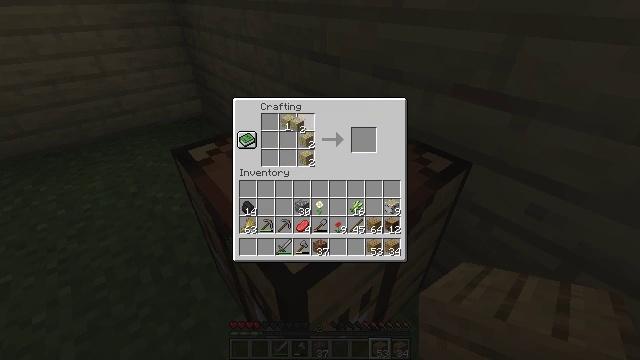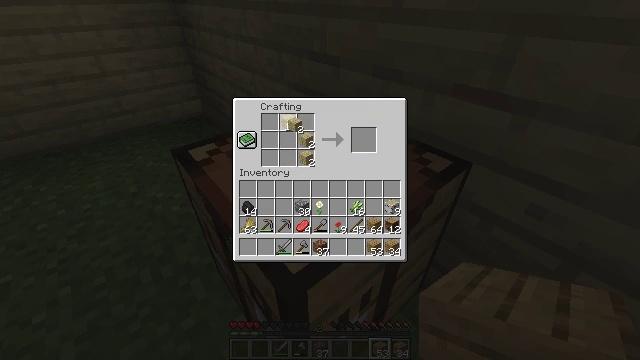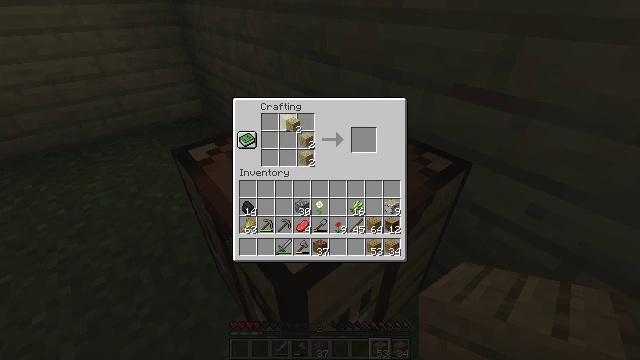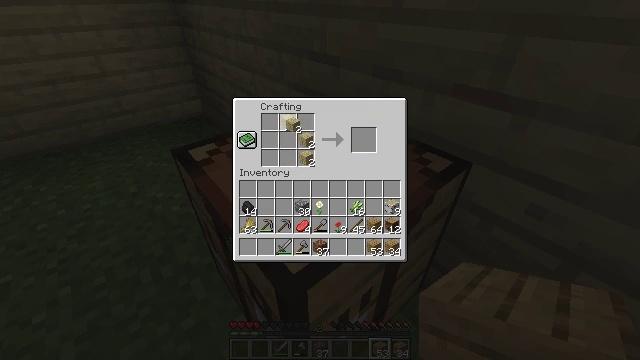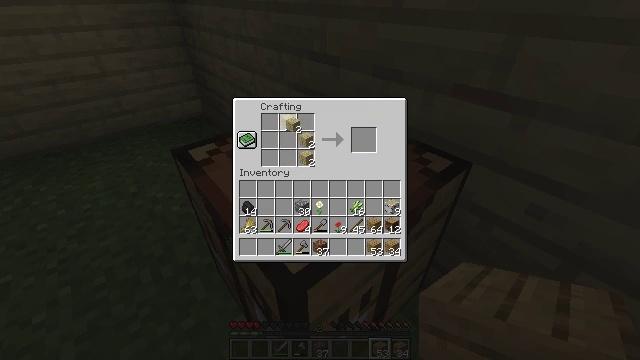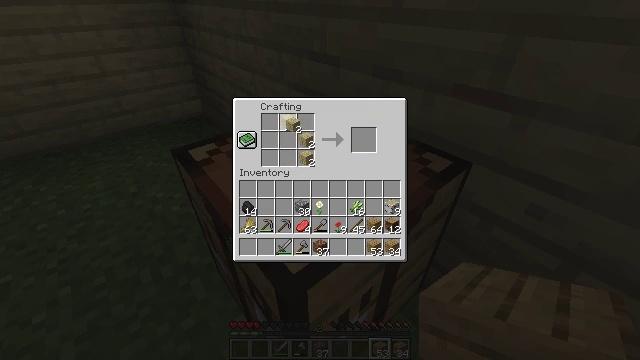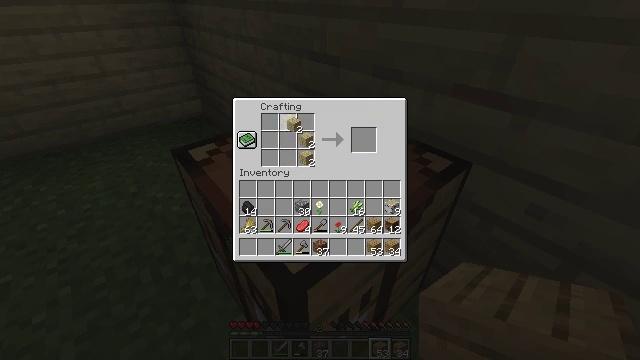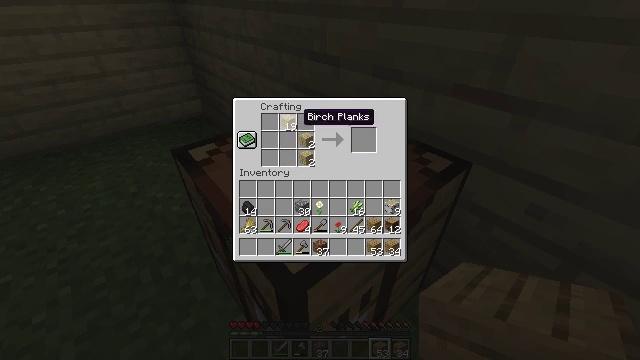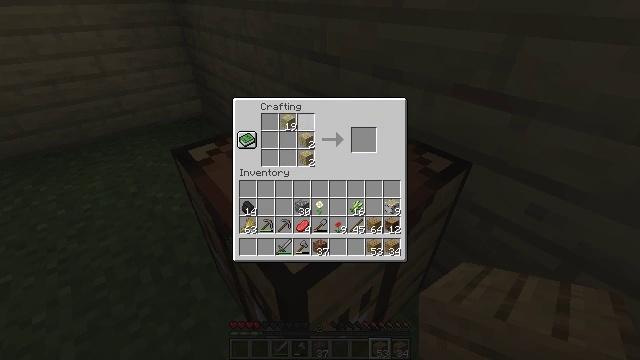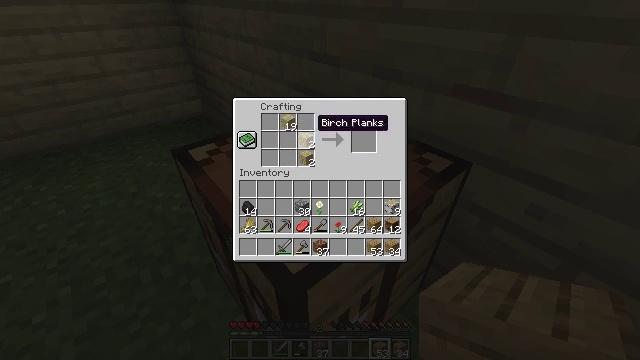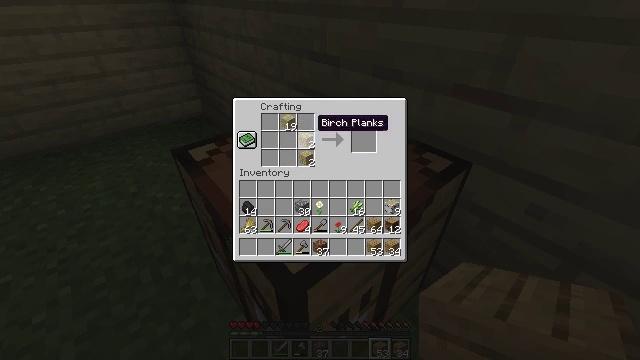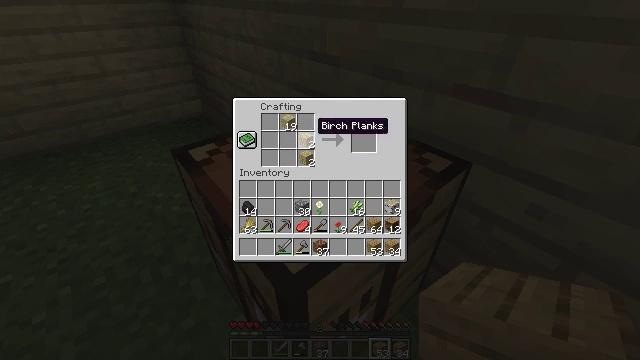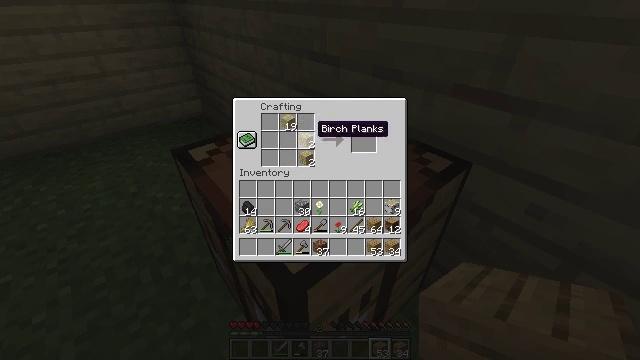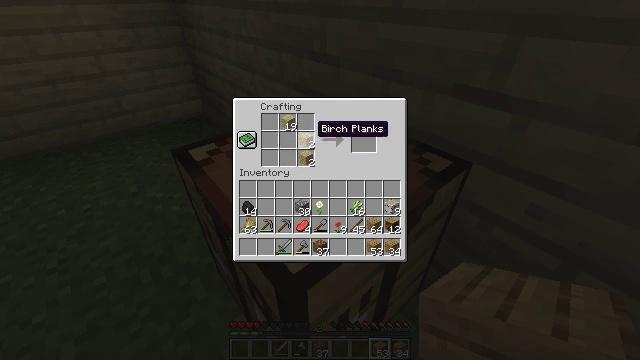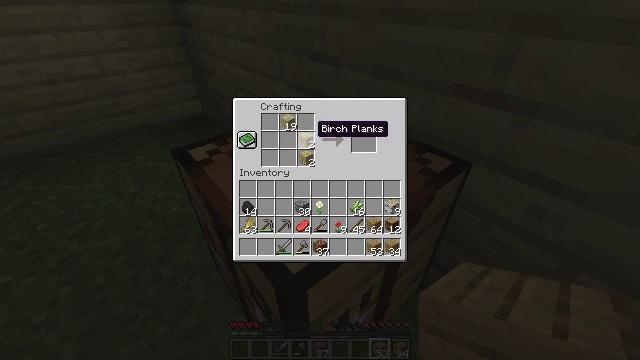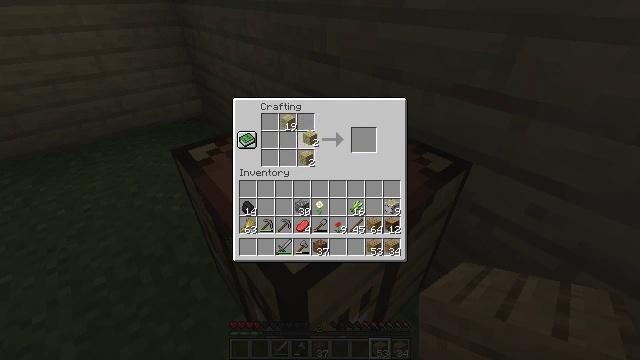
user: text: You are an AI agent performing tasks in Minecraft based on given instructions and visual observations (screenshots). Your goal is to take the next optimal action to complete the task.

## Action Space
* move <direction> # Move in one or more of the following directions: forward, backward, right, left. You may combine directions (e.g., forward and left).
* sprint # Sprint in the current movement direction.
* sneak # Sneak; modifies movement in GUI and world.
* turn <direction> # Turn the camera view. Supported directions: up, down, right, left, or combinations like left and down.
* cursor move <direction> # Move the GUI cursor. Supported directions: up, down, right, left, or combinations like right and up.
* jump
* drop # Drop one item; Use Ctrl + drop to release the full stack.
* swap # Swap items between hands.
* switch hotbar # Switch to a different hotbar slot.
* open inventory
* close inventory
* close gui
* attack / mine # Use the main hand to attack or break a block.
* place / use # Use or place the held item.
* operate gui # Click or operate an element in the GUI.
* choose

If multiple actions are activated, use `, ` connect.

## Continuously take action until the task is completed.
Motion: motion action
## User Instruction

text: Create a birch door with birch planks.
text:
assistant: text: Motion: no_op
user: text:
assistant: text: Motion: no_op
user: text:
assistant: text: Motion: no_op
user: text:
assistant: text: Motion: no_op
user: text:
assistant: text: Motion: operate gui
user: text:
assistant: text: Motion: operate gui
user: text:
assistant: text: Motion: operate gui
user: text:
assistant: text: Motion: no_op
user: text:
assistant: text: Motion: no_op
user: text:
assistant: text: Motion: cursor move right
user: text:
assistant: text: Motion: no_op
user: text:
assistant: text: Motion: no_op
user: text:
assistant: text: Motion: no_op
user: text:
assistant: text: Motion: no_op
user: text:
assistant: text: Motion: no_op
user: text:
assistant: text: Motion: operate gui
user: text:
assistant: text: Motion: operate gui
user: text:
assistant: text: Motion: operate gui
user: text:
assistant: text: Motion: no_op
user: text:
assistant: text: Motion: no_op
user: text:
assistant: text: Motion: no_op
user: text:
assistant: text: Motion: no_op
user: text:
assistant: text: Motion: no_op
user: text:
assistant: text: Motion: no_op
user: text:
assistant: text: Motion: no_op
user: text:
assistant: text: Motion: no_op
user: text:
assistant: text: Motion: no_op
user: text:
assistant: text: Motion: no_op
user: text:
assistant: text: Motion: no_op
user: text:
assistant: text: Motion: no_op